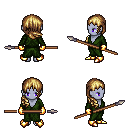
a pixel art fantasy rpg character, female body template, dark elf, purple skin, green robe, gold greaves, blonde right-swept hairstyle, gold gloves, gold boots, spear, four views (front, back, left, right), 2x2 character sprite sheet, small pixel art, hard edges, no anti-aliasing